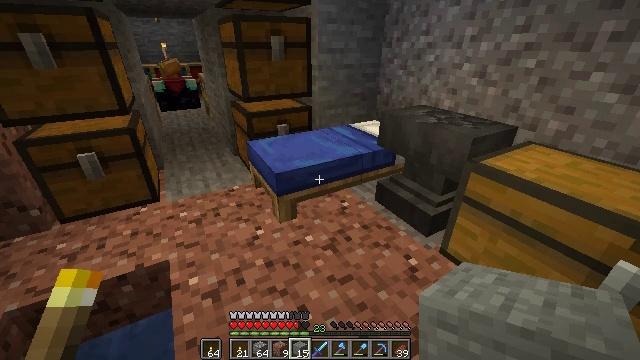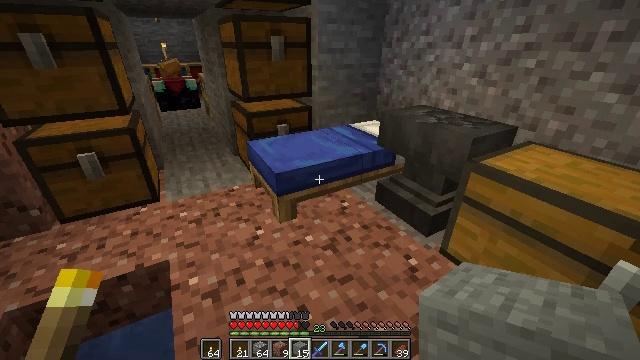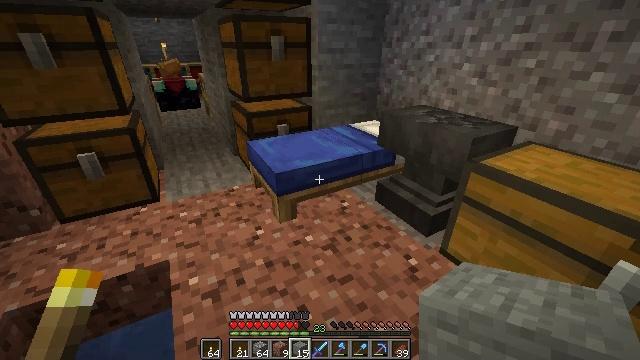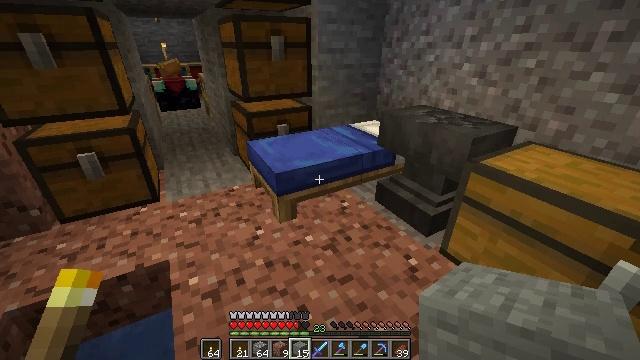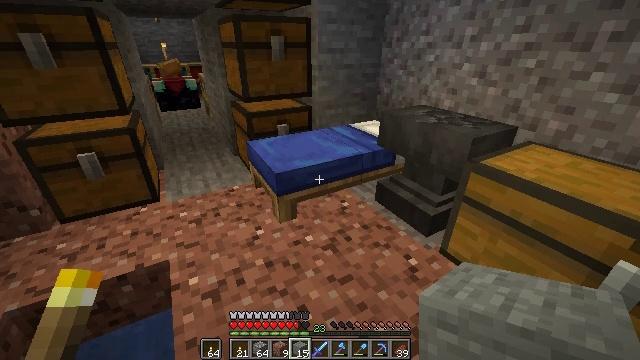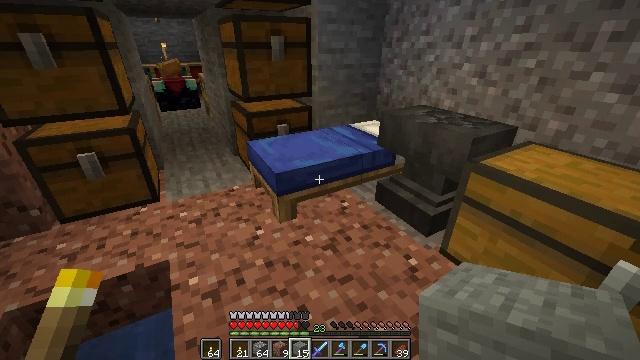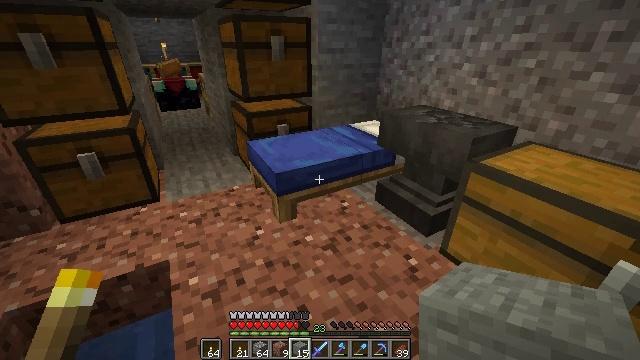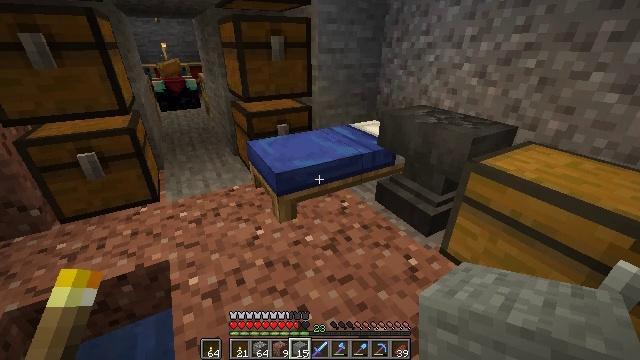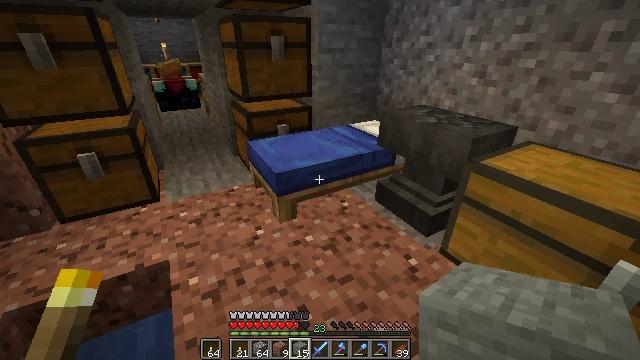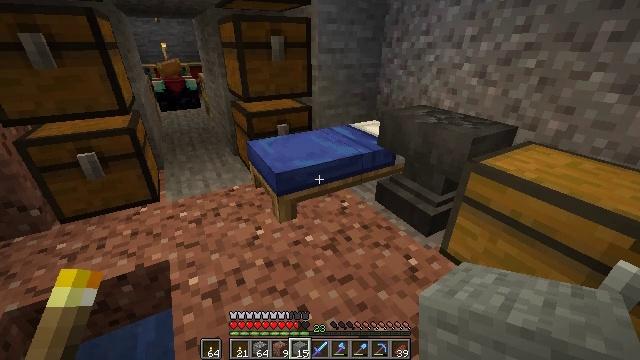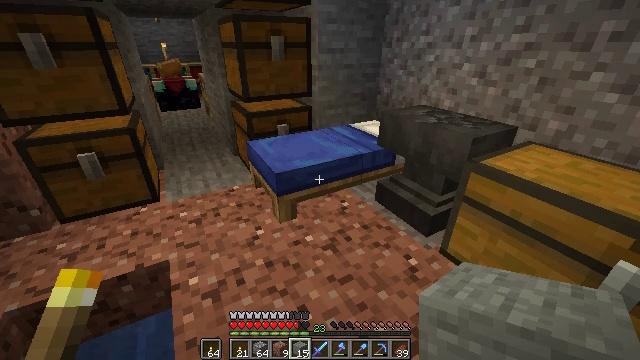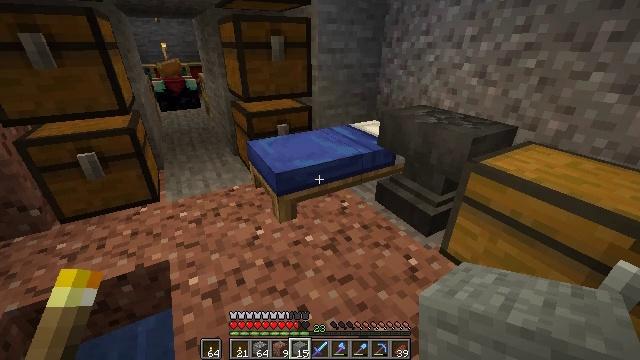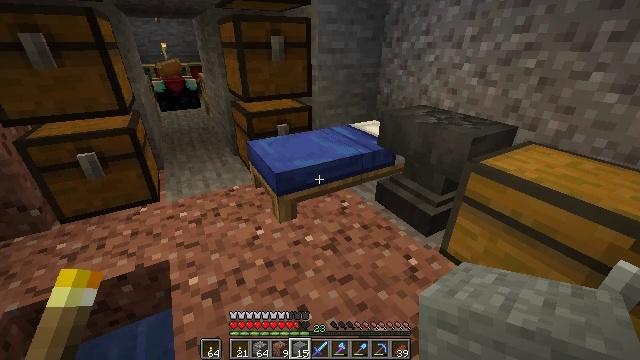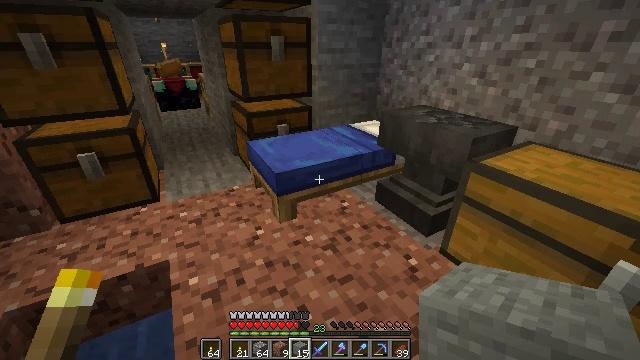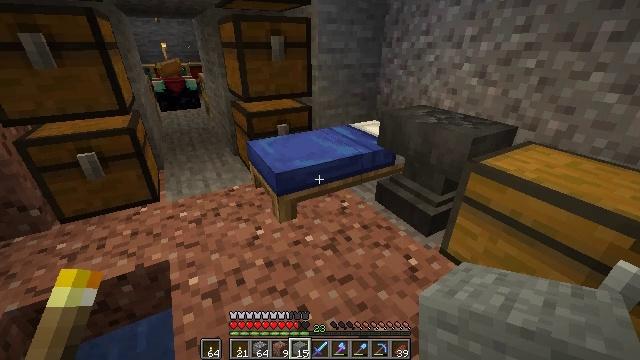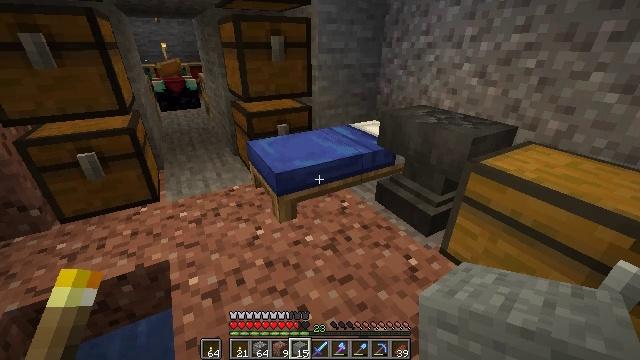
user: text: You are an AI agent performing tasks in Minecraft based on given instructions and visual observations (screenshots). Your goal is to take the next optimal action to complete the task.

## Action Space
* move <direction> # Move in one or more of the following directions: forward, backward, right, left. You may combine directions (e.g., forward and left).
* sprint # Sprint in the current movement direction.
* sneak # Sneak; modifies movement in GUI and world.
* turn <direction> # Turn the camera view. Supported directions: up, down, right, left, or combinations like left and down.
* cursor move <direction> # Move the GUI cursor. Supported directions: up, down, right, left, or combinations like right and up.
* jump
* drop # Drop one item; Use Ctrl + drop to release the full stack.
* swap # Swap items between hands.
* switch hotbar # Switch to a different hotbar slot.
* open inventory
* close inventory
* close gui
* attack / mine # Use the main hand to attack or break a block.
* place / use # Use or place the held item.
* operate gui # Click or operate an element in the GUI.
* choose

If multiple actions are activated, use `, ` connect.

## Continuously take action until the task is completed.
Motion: motion action
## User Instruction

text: Gather the jungle slab for reuse.
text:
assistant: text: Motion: no_op
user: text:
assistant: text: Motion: no_op
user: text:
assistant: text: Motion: no_op
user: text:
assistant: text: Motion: no_op
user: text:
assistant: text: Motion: no_op
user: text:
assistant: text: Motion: no_op
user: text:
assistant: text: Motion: no_op
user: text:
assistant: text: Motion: no_op
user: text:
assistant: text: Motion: no_op
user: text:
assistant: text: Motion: no_op
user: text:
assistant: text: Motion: no_op
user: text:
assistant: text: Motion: no_op
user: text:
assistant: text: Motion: no_op
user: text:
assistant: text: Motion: no_op
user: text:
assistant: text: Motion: no_op
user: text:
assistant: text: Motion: no_op
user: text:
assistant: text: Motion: no_op
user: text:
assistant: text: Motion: no_op
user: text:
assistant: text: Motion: no_op
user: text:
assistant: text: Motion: no_op
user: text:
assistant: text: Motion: no_op
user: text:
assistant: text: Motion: no_op
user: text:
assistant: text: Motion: no_op
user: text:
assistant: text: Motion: no_op
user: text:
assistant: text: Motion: no_op
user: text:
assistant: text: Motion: no_op
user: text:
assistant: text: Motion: no_op
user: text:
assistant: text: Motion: no_op
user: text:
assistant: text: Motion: no_op
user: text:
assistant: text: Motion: no_op